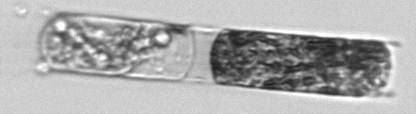
Label: Hemiaulus